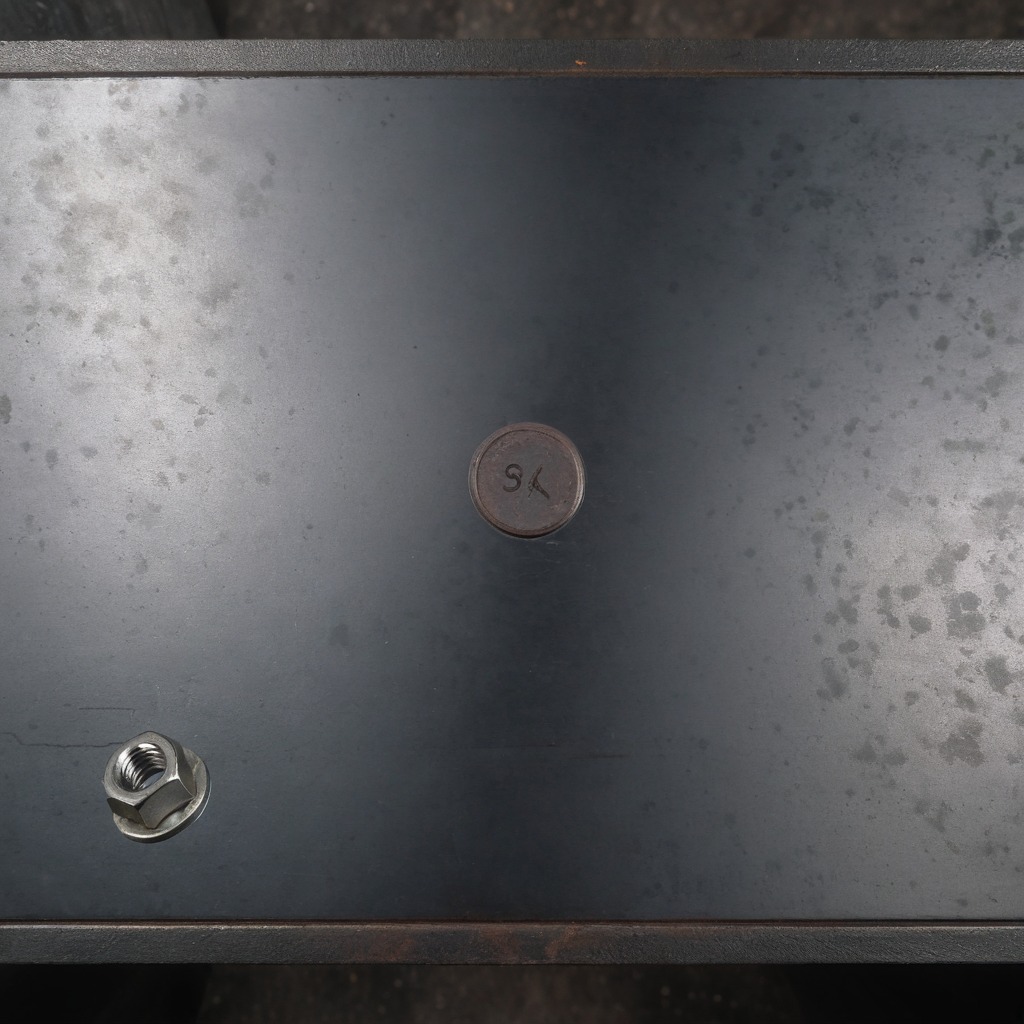
A metal nut is lying on a cold steel table in a mining workshop.